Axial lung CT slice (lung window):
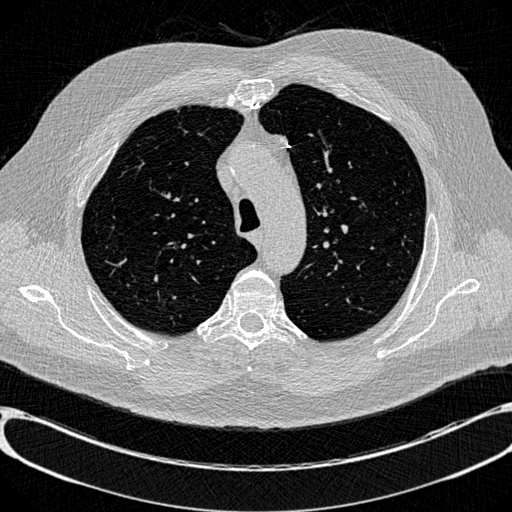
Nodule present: no